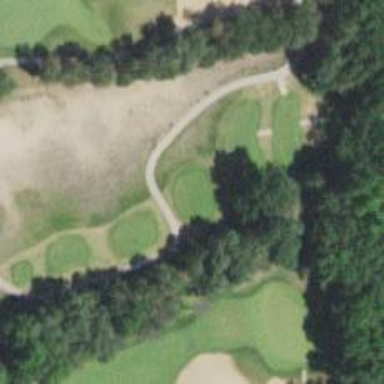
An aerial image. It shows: Path for both roads and golfers.